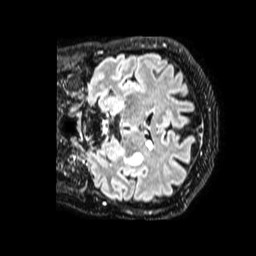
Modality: FLAIR
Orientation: coronal
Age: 58
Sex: female
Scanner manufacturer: philips
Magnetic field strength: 1.5 T
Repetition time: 4.8 s
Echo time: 0.3508 s